Question: This graph contains 4 communities.

I want to convert each community to a new graph.
How should I do this?
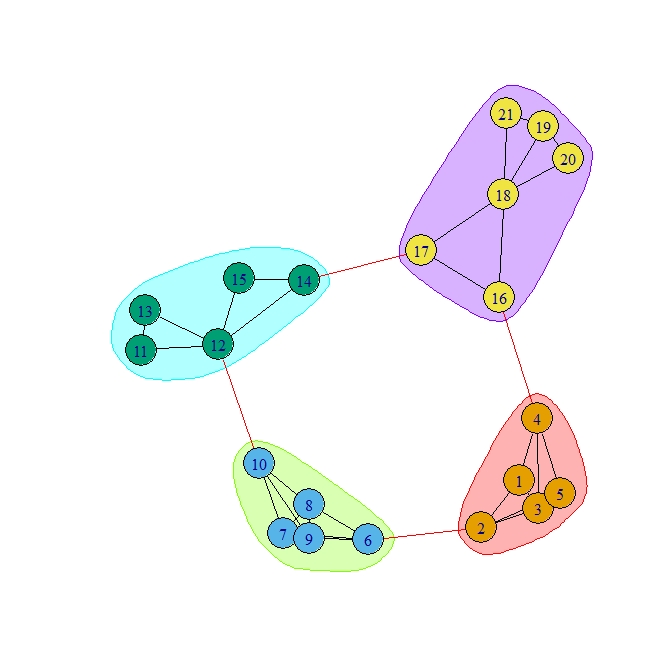
Answer: Since you do not provide data, I will use a simplified version of your graph to illustrate.
'''
## Example graph
library(igraph)
g <- graph_from_literal(1-2-3-4-1, 2-5-4,
2-6, 6-7-10-8-6, 6-9-10)
CL = cluster_louvain(g)
plot(CL, g)
'''
<URL>
In order to graph the individual communities, you can use 'induced_subgraph' to get the subgraphs and then use the like any other graph, including plotting them.
'''
## Get graphs for each community
C1 = induced_subgraph(g, which(membership(CL) == 1))
C2 = induced_subgraph(g, which(membership(CL) == 2))
plot(C1)
plot(C2)
'''
Note: I combined the graphs by hand. They were printed separately.
<URL>